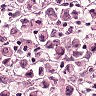
Metastatic tissue present: yes